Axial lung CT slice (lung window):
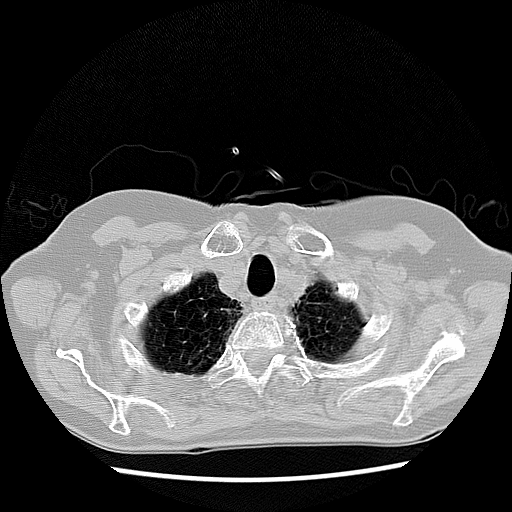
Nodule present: no